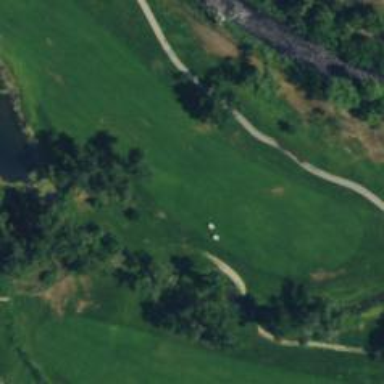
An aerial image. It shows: Footway road used also as golf cart path.